Question: I am trying to navigate to <URL> in the Winform WebBrowser Control, but the animation seems to hang at the first frame. I am guessing this is a compatibility issue with the web browser because when I navigate to other websites it says "IE7 and IE8 are no longer supported". Why is this happening and is there any way I can fix this?

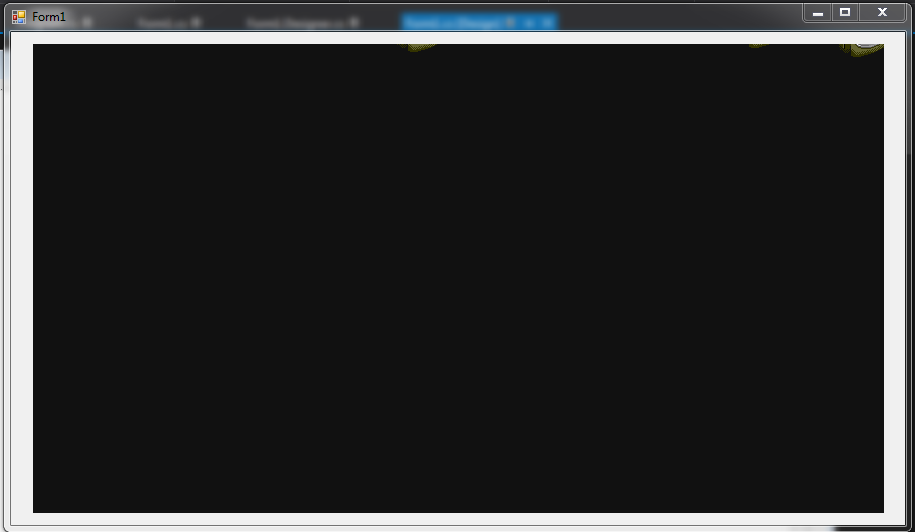
Answer: Internet Explorer 7 rendering will be used if you do not override the 'Feature Browser Emultate' setting in the registry.
For your user (Current User) only use this key:
- 'HKEY_CURRENT_USER\Software\Microsoft\Internet Explorer\Main\FeatureControl\FEATURE_BROWSER_EMULATION'
For all users on the computer/server use this key:
- On 64 bit app on 64 bit- or 32 bit app on 32 bit machine:'HKEY_LOCAL_MACHINE\SOFTWARE\Microsoft\Internet Explorer\MAIN\FeatureControl\FEATURE_BROWSER_EMULATION'- On 32 bit app on 64 bit machine:'HKEY_LOCAL_MACHINE\SOFTWARE\Wow6432Node\Microsoft\Internet Explorer\MAIN\FeatureControl\FEATURE_BROWSER_EMULATION'
For example if your executable is named flying_toaster.exe. You will have to add an 'DWORD' entry with the name 'flying_toaster.exe' and with a value '11001' (to use Internet Exlporer 11-rendering).

A complete list of values is listed below (quoted from MSDN):
> Internet Explorer 11. Webpages are displayed in IE11 edge mode, regardless of the !DOCTYPE directive. IE11. Webpages containing standards-based !DOCTYPE directives are displayed in IE11 edge mode. Default value for IE11. Internet Explorer 10. Webpages are displayed in IE10 Standards mode, regardless of the !DOCTYPE directive. Internet Explorer 10. Webpages containing standards-based !DOCTYPE directives are displayed in IE10 Standards mode. Default value for Internet Explorer 10. Windows Internet Explorer 9. Webpages are displayed in IE9 Standards mode, regardless of the !DOCTYPE directive. Internet Explorer 9. Webpages containing standards-based !DOCTYPE directives are displayed in IE9 mode. Default value for Internet Explorer 9.
Important In Internet Explorer 10, Webpages containing standards-based !DOCTYPE directives are displayed in IE10 Standards mode. Webpages are displayed in IE8 Standards mode, regardless of the !DOCTYPE directive. Webpages containing standards-based !DOCTYPE directives are displayed in IE8 mode. Default value for Internet Explorer 8
Important In Internet Explorer 10, Webpages containing standards-based !DOCTYPE directives are displayed in IE10 Standards mode. Webpages containing standards-based !DOCTYPE directives are displayed in IE7 Standards mode. Default value for applications hosting the WebBrowser Control.
Read more about the in this blog post <URL>
Also look into the <URL>